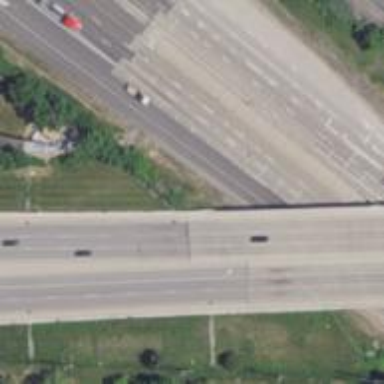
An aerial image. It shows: Onramp junction.